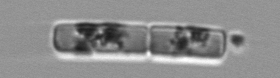
Label: Guinardia_delicatula